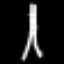
Label: The Eiffel Tower